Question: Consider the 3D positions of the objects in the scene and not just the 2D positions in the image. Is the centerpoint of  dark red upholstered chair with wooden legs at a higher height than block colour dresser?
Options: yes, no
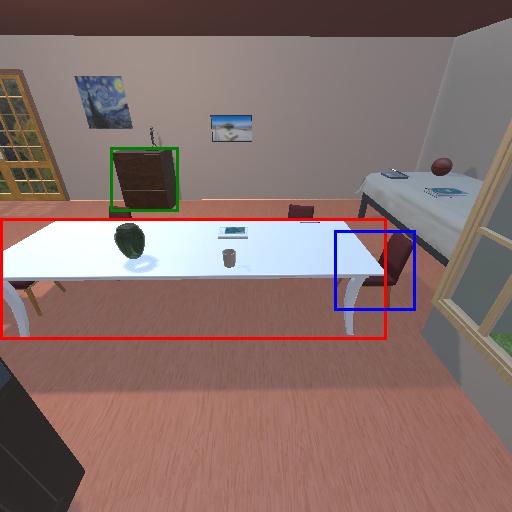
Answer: yes